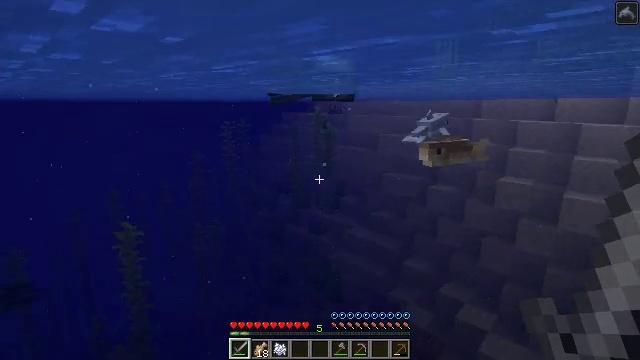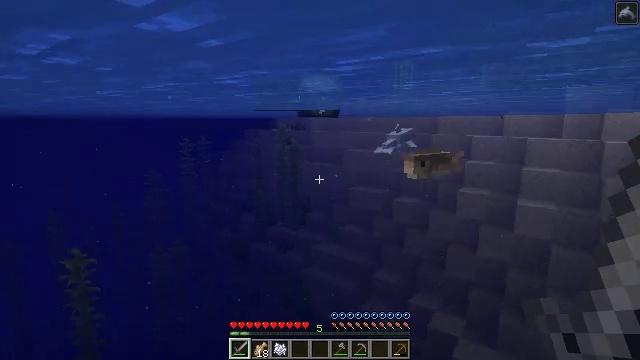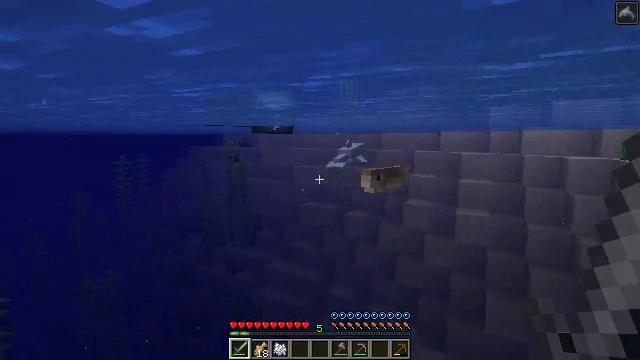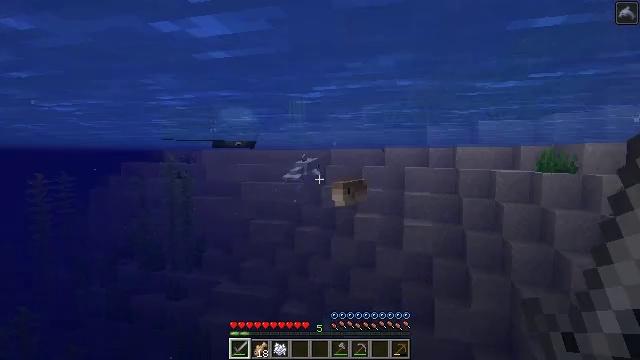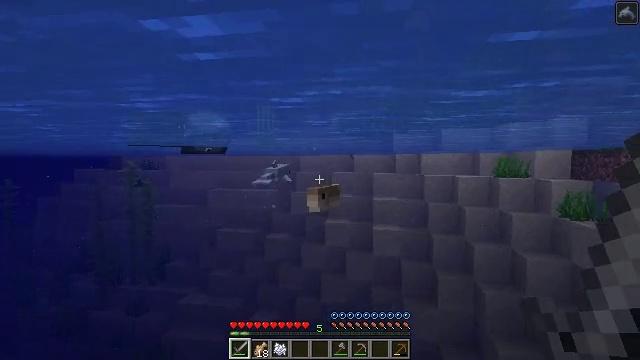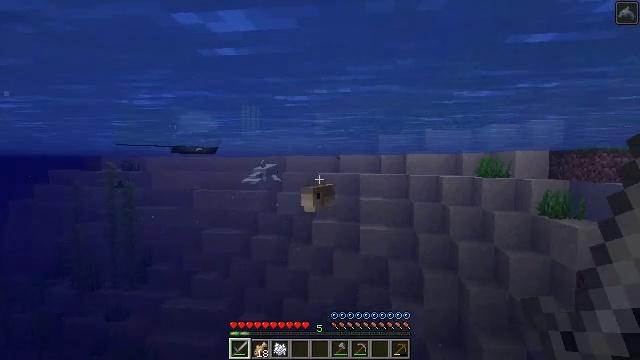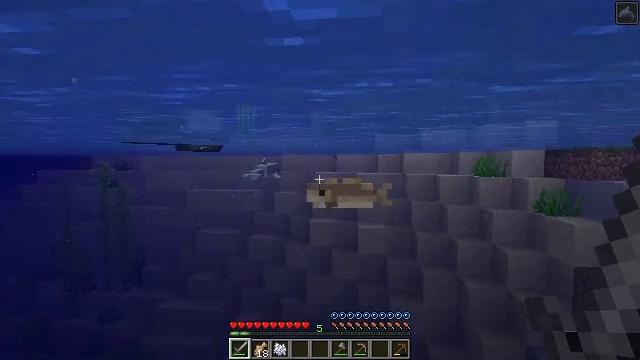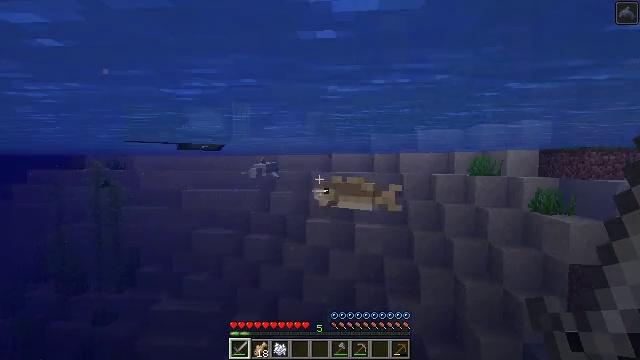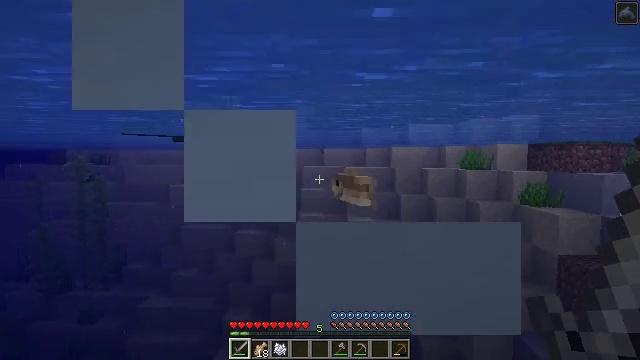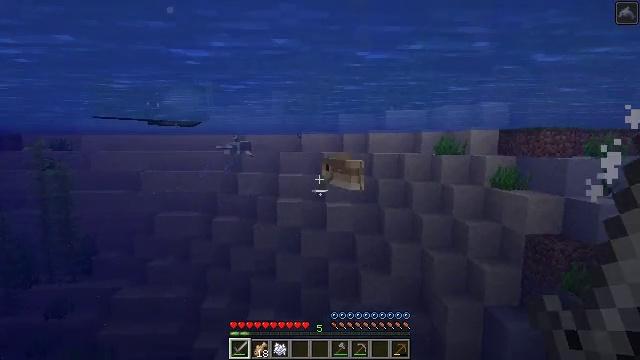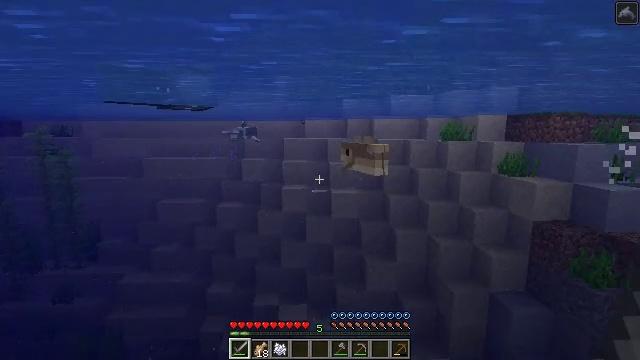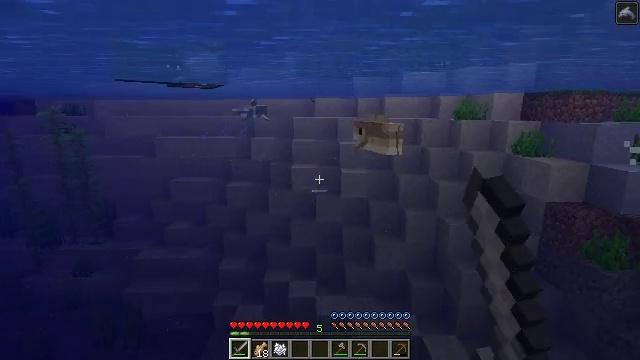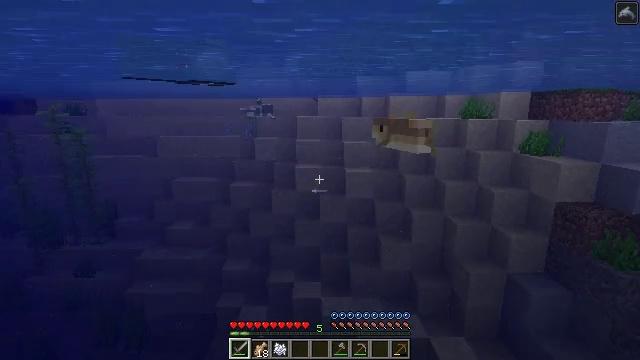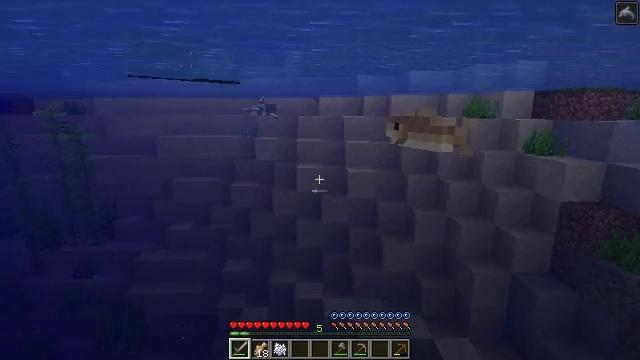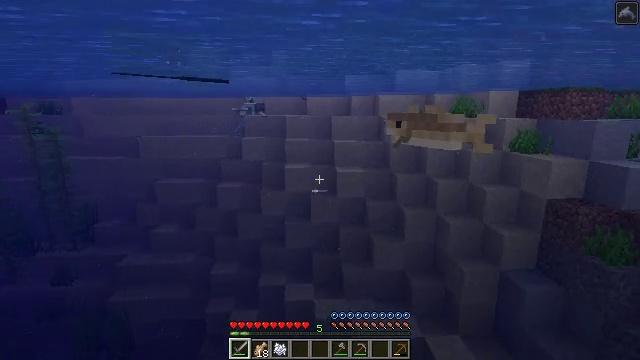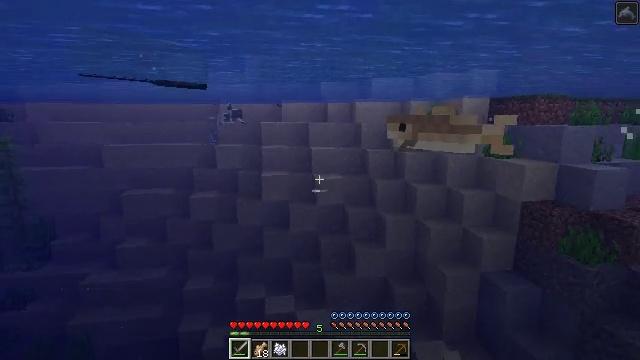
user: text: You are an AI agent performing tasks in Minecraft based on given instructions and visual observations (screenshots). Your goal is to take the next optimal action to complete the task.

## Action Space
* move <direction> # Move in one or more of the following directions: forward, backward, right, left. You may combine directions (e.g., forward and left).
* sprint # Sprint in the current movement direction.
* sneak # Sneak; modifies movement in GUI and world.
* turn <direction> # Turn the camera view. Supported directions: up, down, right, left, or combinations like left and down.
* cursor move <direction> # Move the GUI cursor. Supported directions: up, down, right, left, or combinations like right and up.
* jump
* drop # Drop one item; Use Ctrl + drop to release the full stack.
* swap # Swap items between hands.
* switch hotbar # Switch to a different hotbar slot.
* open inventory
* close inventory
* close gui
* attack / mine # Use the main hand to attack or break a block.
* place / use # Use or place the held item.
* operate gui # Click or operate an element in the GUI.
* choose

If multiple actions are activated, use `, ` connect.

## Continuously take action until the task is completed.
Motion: motion action
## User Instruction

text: Hunt fish.
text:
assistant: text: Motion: move forward, turn right and up
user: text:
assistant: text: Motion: move forward, turn right and up
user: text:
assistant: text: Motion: move forward, turn right and up
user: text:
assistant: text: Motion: move forward, turn right and up
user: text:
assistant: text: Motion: move forward, turn right
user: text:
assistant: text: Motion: move forward, turn right
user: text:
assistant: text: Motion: move forward, turn right
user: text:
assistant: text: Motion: move forward, turn right
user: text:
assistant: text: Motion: move forward, turn right and down
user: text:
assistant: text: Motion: move forward, turn down, attack / mine
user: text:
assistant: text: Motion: move forward, turn left and down, attack / mine
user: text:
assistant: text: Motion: move forward, attack / mine
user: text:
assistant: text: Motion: move forward
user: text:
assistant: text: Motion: move forward, turn right
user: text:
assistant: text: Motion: move forward, turn right and up
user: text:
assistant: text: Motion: move forward, turn right and up
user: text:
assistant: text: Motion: move forward, turn right and up
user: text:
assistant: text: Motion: move forward, turn right and up
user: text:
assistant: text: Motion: move forward, turn right and up
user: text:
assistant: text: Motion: move forward, turn right and up
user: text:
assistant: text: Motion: move forward, turn right and up
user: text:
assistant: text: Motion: move forward, turn right and up, attack / mine
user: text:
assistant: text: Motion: move forward, turn right, attack / mine
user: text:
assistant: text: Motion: move forward, attack / mine
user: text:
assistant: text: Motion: move forward, turn right and down, attack / mine
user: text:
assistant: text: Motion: move forward, turn right and down
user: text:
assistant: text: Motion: move forward, turn right and down
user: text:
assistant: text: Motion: move forward, turn right and down
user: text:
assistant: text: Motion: move forward
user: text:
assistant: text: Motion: move forward